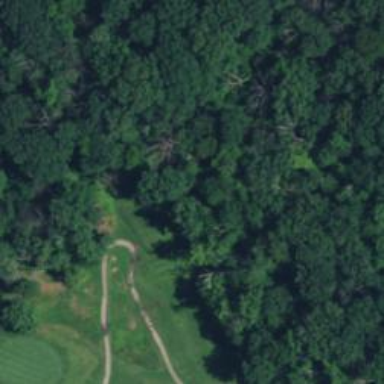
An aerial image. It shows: Golf tee on grassy land.